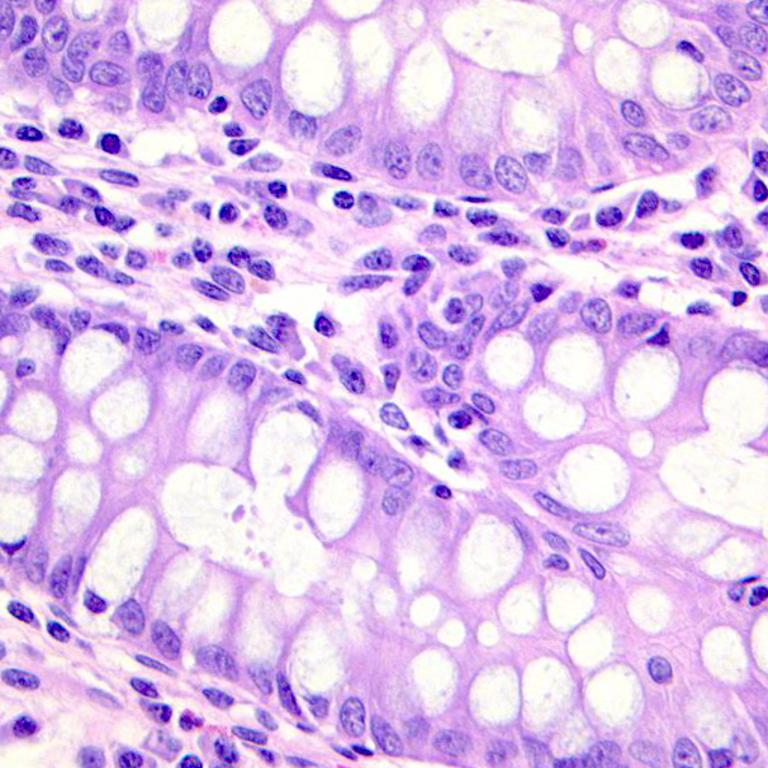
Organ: colon
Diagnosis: benign